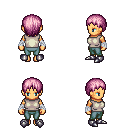
a pixel art fantasy rpg character, female body template, human, tanned skin, white sleeveless shirt, teal pants, pink plain hairstyle, white cloth bandages, metal boots, four views (front, back, left, right), 2x2 character sprite sheet, small pixel art, hard edges, no anti-aliasing